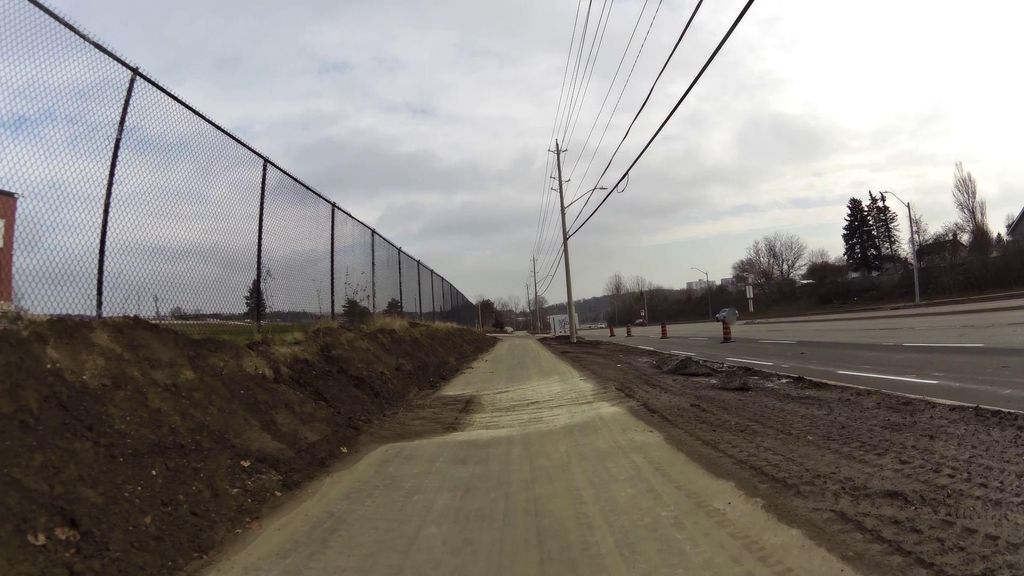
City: kitchener-waterloo